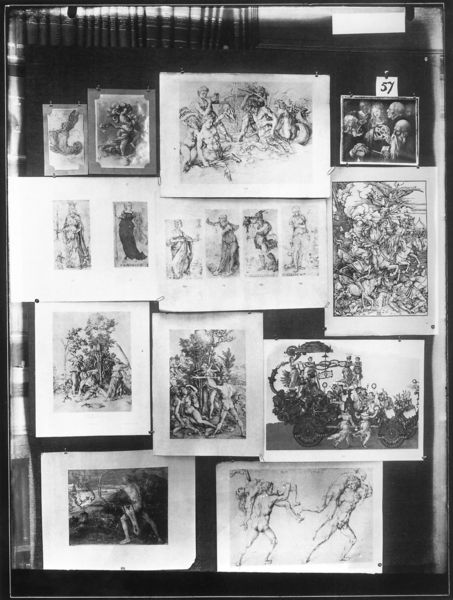
Titel: Mnemosyne (Bilderatlas, Fotos der Tafeln)
Künstler: Aby Warburg
Institution: London, The Warburg Institute Archive ©
Schlagwörter: blätter, gruppe, kampf, weiß, frauen, menschen, glas, licht, schwarz, zeichnung, wand, präsentation, rahmen, bilder, bücher, fotos, papier, rand, tafel, collage, foto, seite, schwarzweiß, studien, seiten, zahl, sammlung, dürer, hängung, nummer, drucke, zeichnungen, tafeln, atlas, unterschiedlich, warburg, mnemosyne, pinnwand, bildatlas, größen, 57, 37, gepinnt